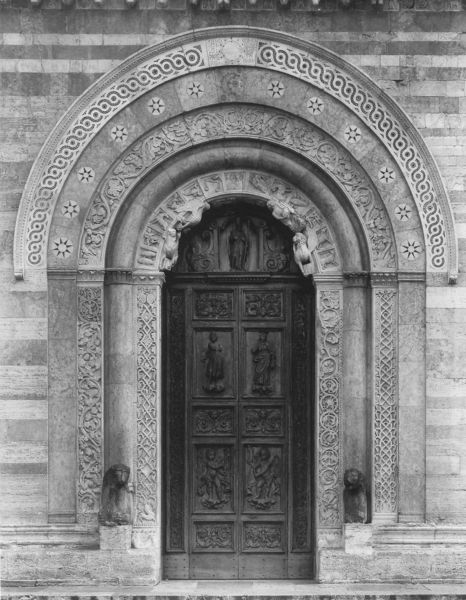
Titel: Nordportal, Dom S. Feliciano
Standort: Foligno, Dom S. Feliciano (EU - I - Umbrien)
Schlagwörter: menschen, säule, tür, kirche, sonne, rund, affe, statue, bogen, monumental, tor, bögen, eisen, stern, symmetrisch, sterne, graphisch, arabisch, zentral, romanik, löwe, verzierungen, bedeutungsvoll